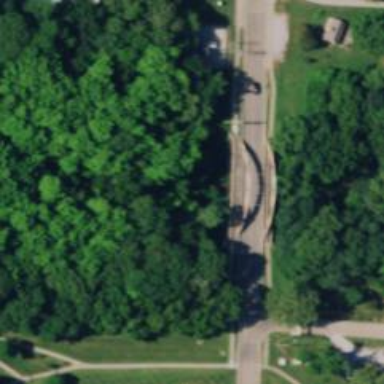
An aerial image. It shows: Footway bridge.